Question: I am about to build android app in three language (Arabic, English, French)
User can select his language to display the app in desired language.
I need to know, how to display the name of each language in it's language?
check the following image how to display a list of three languages only (Arabic, English, French) in it's native language as show bellow ? is there

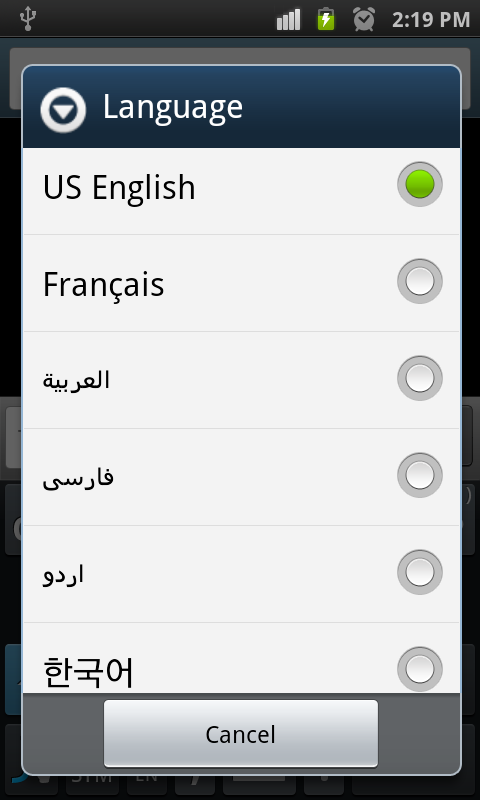
Answer: Java (and Android too) has names and translations built in and you can get them via 'Locale'
For example
'''
Locale[] locales = new Locale[] {
Locale.getDefault(),
Locale.FRENCH,
Locale.CHINESE,
new Locale("ar", "DZ")
};
for (Locale locale : locales) {
System.out.println(locale.getDisplayLanguage(locale));
// ^ returns name in ^ it's own language
}
'''
---
'''
English
francais
Zhong Wen
l`rby@
'''
prints above and you can use those 'String's as items in a dialog. I suspect that the example in your picture has them hardcoded in xml resources though since "US English" looks custom for example. Note: 'Locale.getDefault()' returns the language the device is set to, it's not hardcoded to "English" and you would have to add that via 'Locale.US' for example.